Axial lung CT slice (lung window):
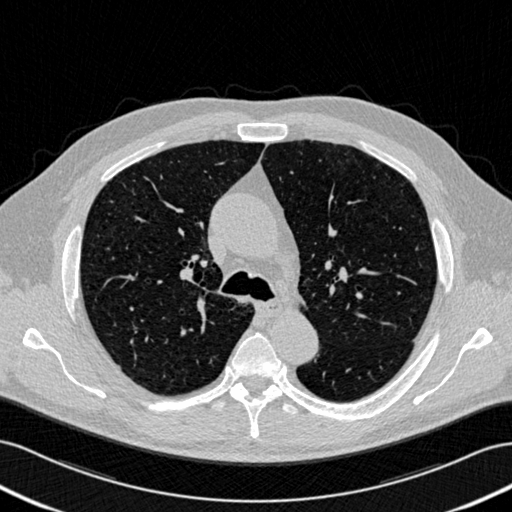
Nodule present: no